Interaction volume radius: 5 \u00c5
Interaction volume height: 10 \u00c5
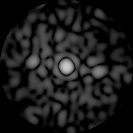
Disorder parameter: 0.8301